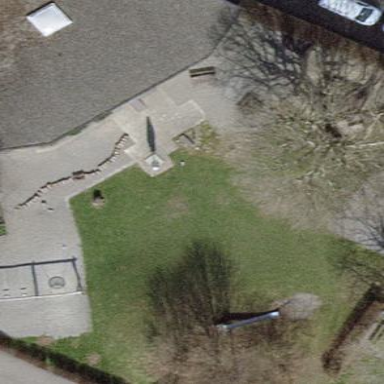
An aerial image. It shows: Playground area for leisure land.